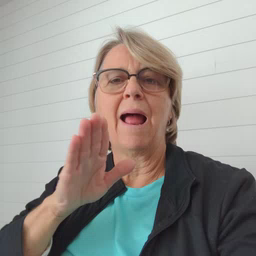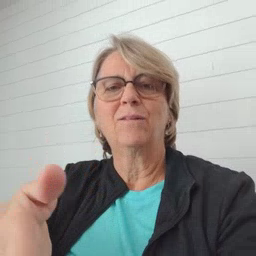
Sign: after